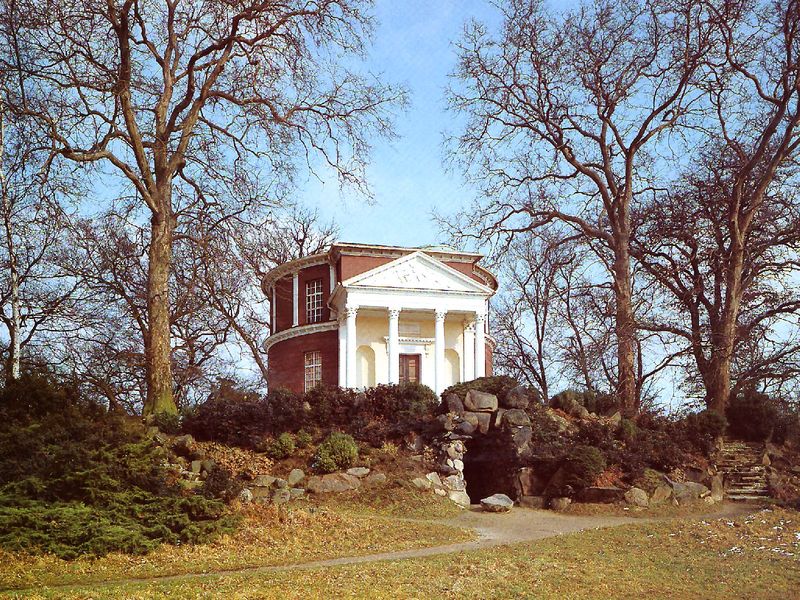
Titel: Pantheon im Landschaftspark von Wörlitz
Künstler: Friedrich Wilhelm von Erdmannsdorff
Standort: Wörlitz, Landschaftspark (EU - D - Sachsen-Anhalt)
Schlagwörter: baum, weiß, bäume, landschaft, fenster, holz, säulen, tür, dach, gebäude, haus, park, rot, weg, stein, steine, busch, gebüsch, sträucher, höhle, rund, winter, treppe, foto, eingang, urlaub, kapitell, portal, säulen#, portiko, baeue